Question: How do I represent a long value in KB like the snapshot picture?

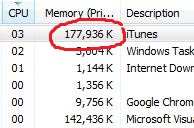
Answer: This is probably what you're looking for:
'''
long memory = 210957130;
Console.WriteLine("{0:N0} K", memory / 1024);
Console.WriteLine(string.Format(new CultureInfo("en-US"), "{0:N0} K", memory / 1024));
'''
If you'd like to use the thousand separator from your current regional settings, use the first option. If you specifically want to use a comma, use the second option.